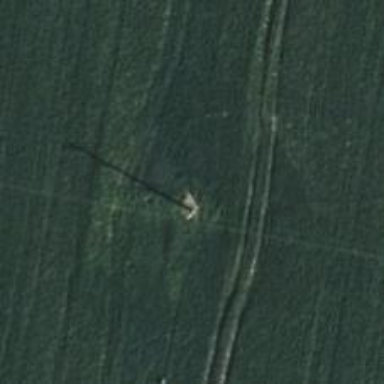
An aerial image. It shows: Power pole.